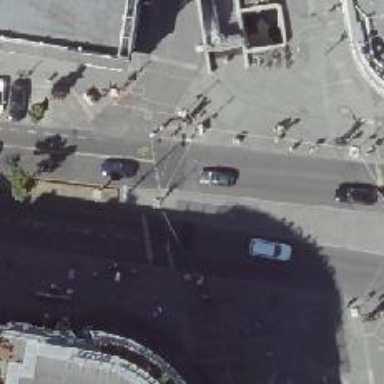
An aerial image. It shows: Footway located on traffic island.